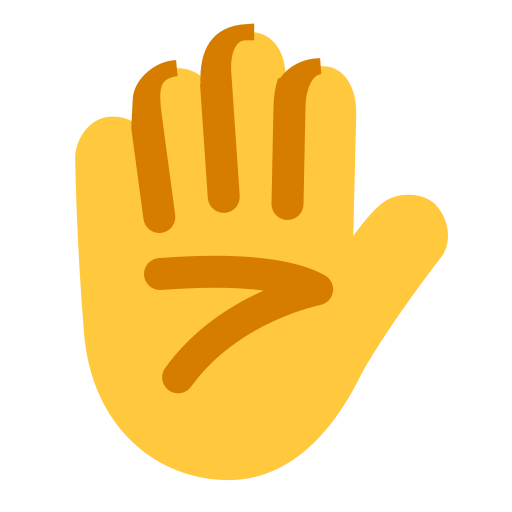
raised hand flat default